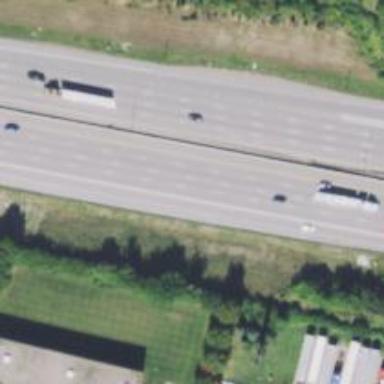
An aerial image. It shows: Motorway.